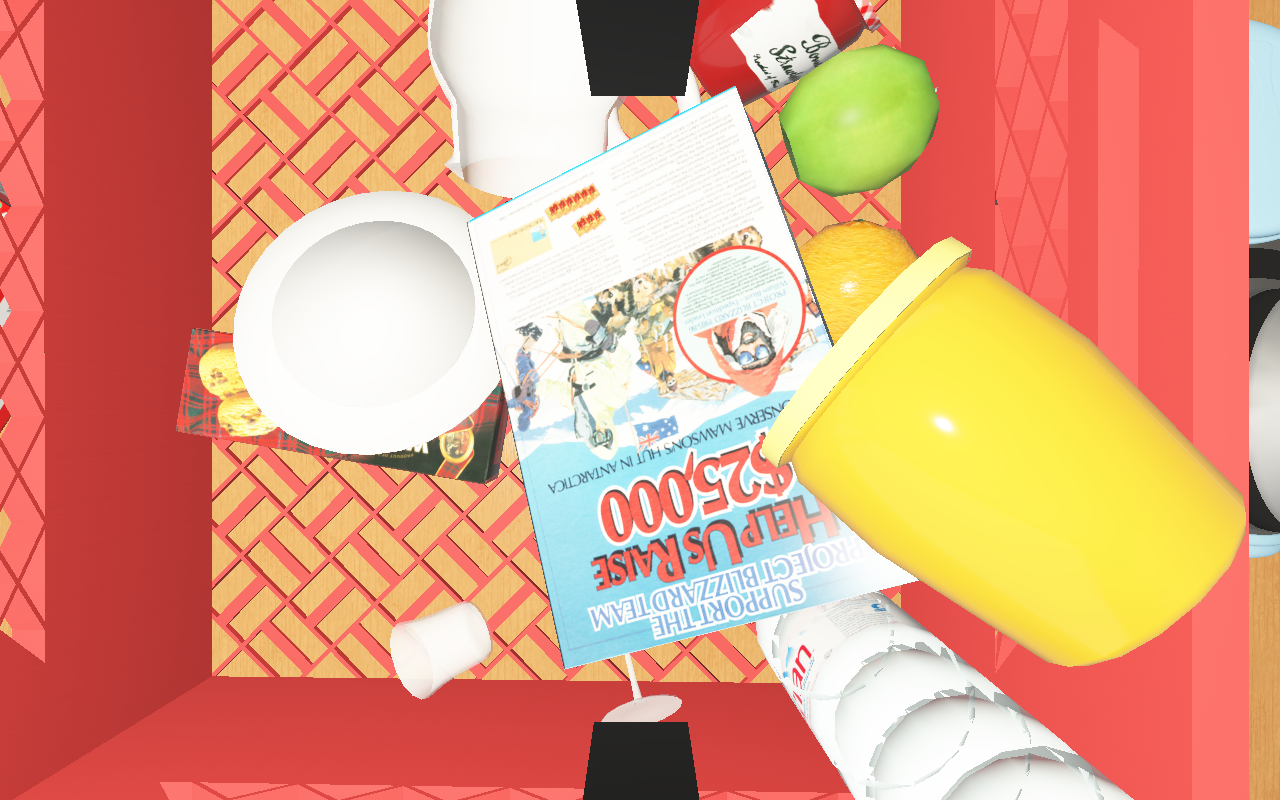
Objects in the scene:
carafe
water bottle
apple
apple
orange
orange
plate
wineglass
jam jar
cereal box